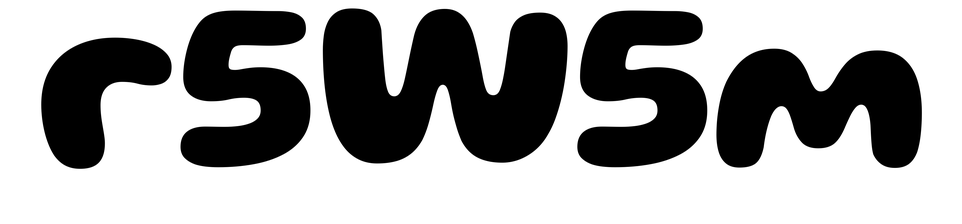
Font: Gluten_Bold